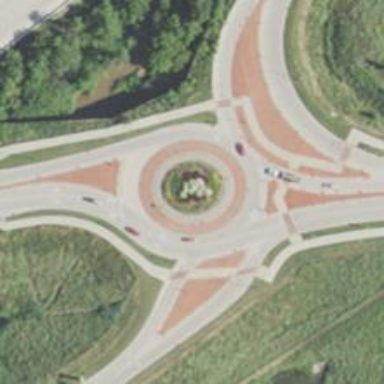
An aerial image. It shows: Secondary road around roundabout.